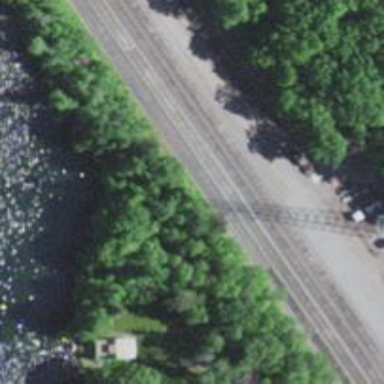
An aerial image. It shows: Railway siding with rails.